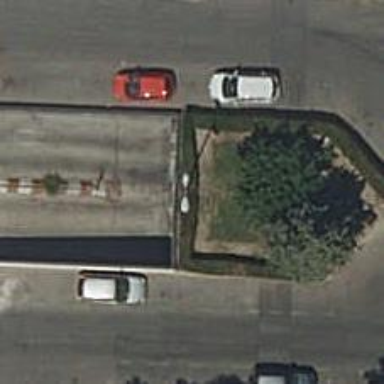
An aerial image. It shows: Gate leading to parking entrance.